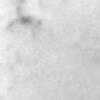
Label: no_change